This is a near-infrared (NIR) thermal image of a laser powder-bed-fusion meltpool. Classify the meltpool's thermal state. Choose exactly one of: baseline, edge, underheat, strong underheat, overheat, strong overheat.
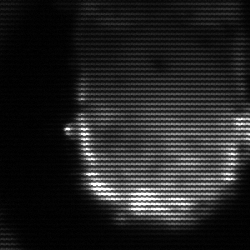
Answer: baseline